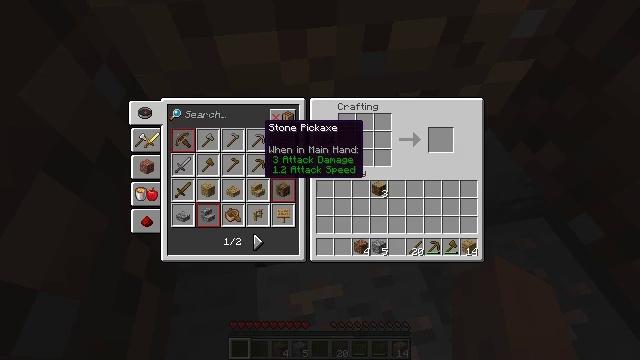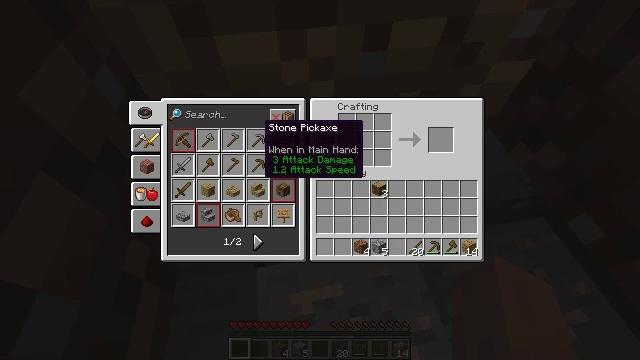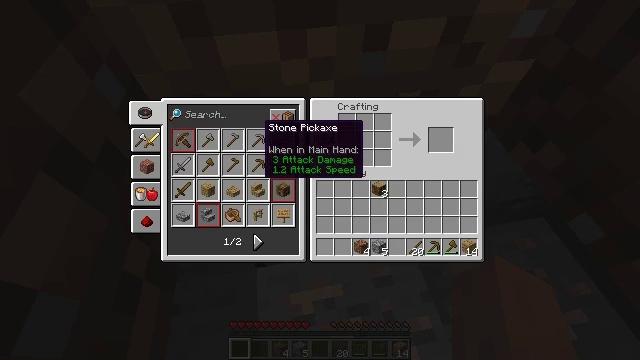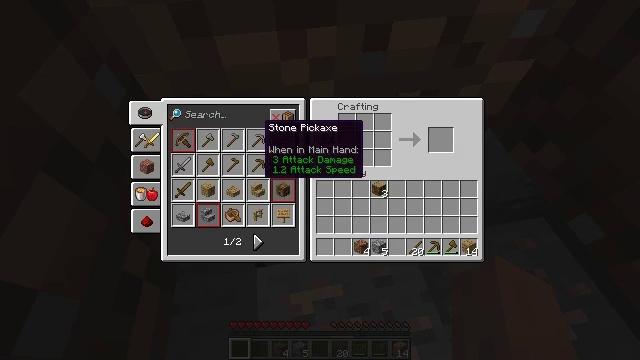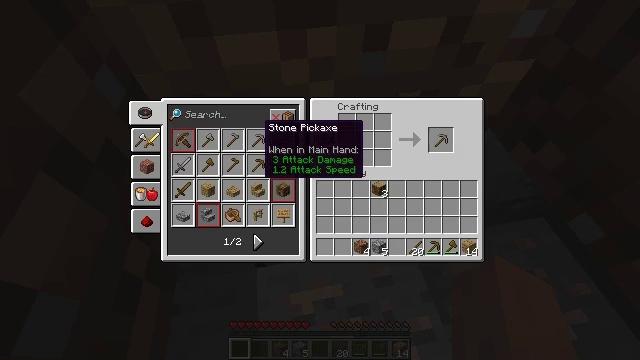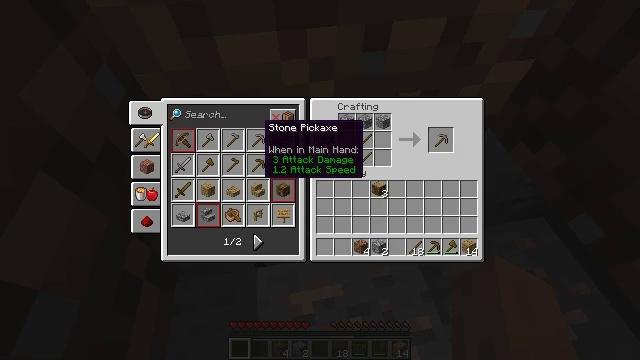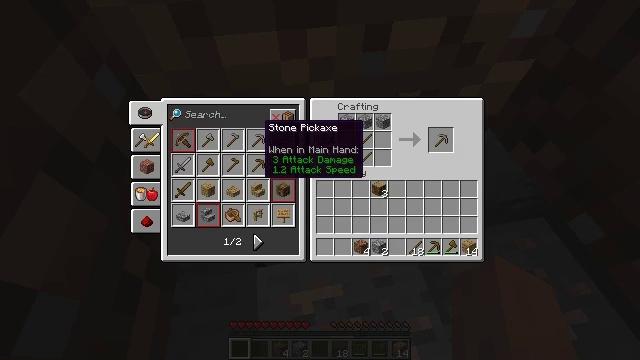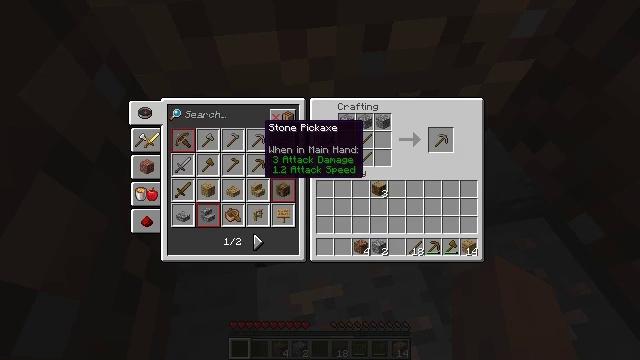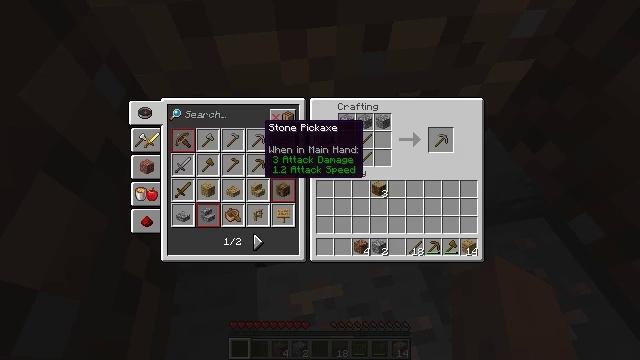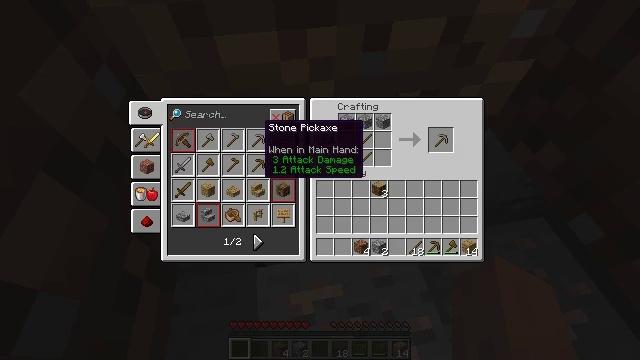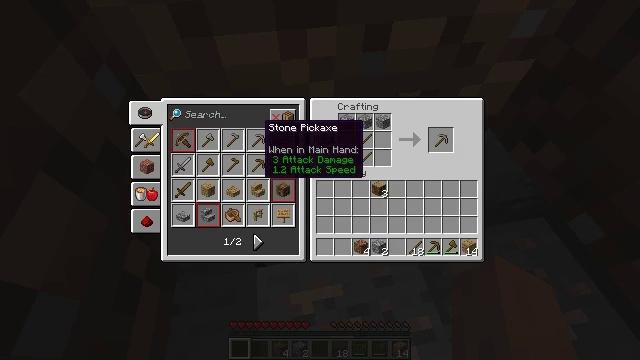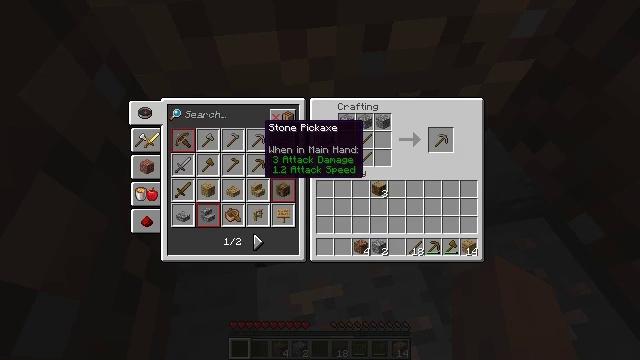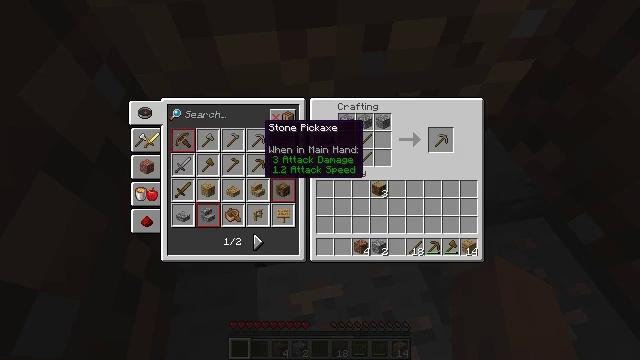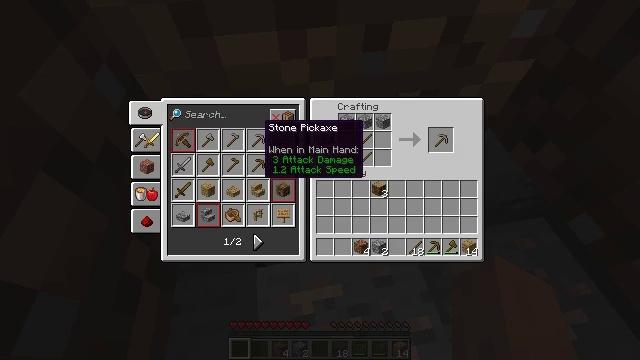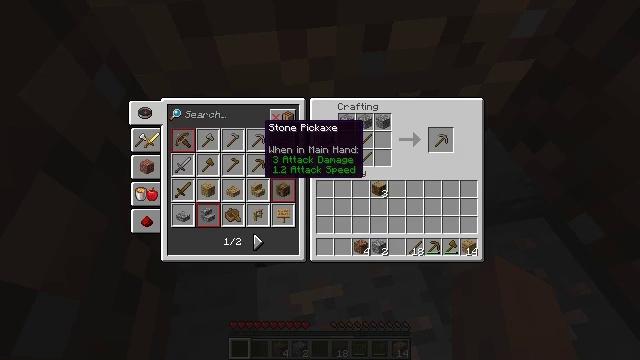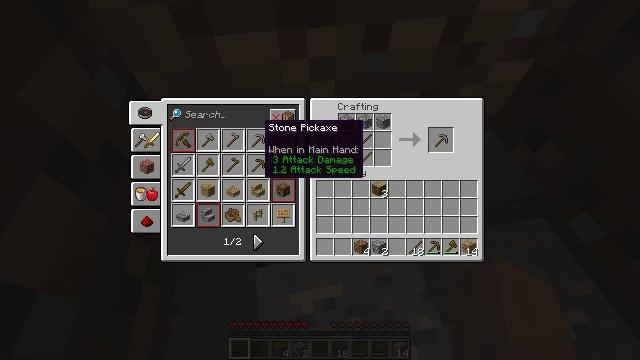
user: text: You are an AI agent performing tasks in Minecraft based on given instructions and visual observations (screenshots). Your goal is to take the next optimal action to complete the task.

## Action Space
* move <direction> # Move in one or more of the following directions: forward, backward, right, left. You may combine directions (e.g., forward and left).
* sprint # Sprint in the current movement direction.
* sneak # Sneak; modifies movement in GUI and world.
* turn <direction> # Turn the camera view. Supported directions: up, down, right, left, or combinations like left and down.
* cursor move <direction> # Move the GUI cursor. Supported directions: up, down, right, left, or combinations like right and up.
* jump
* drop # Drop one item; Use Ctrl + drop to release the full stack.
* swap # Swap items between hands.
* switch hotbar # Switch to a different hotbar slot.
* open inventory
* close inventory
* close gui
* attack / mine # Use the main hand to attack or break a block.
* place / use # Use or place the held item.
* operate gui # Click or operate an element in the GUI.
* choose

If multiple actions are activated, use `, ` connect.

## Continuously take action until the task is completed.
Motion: motion action
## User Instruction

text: Use the crafting table to make a stone pickaxe.
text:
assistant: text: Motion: operate gui
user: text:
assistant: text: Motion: no_op
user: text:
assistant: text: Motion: no_op
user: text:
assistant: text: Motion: no_op
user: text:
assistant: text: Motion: no_op
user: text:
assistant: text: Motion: no_op
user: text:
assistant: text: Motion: no_op
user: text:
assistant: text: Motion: no_op
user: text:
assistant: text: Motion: no_op
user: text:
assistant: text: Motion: no_op
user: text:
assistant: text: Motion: no_op
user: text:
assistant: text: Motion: no_op
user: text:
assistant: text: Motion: no_op
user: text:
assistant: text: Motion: no_op
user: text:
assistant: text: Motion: no_op
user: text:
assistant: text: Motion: no_op
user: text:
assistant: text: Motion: no_op
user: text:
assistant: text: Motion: no_op
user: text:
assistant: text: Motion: no_op
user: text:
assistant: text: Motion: no_op
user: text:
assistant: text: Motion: no_op
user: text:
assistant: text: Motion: no_op
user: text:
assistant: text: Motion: no_op
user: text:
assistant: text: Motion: no_op
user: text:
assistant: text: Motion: no_op
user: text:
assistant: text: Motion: no_op
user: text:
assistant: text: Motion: operate gui
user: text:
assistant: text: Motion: operate gui
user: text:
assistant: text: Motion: no_op
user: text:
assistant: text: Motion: no_op